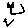
Label: cat